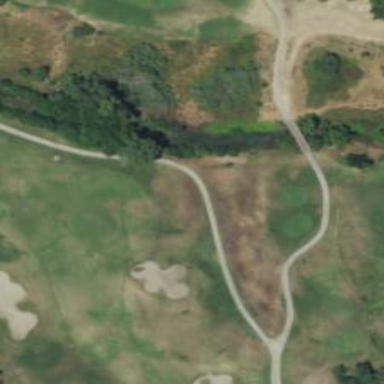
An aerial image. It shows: Grassy golf fairway.